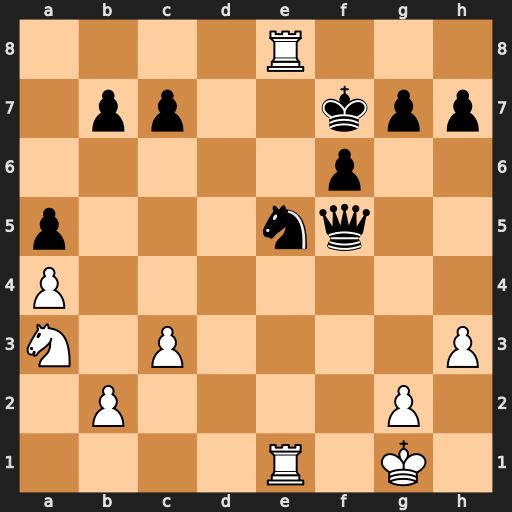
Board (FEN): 4R3/1pp2kpp/5p2/p3nq2/P7/N1P4P/1P4P1/4R1K1
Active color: w
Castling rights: -
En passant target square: -
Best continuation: R8xe5 fxe5 Rf1 Ke6 Rxf5